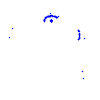
Particle: kaon